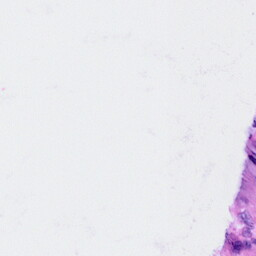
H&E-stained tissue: Cervix